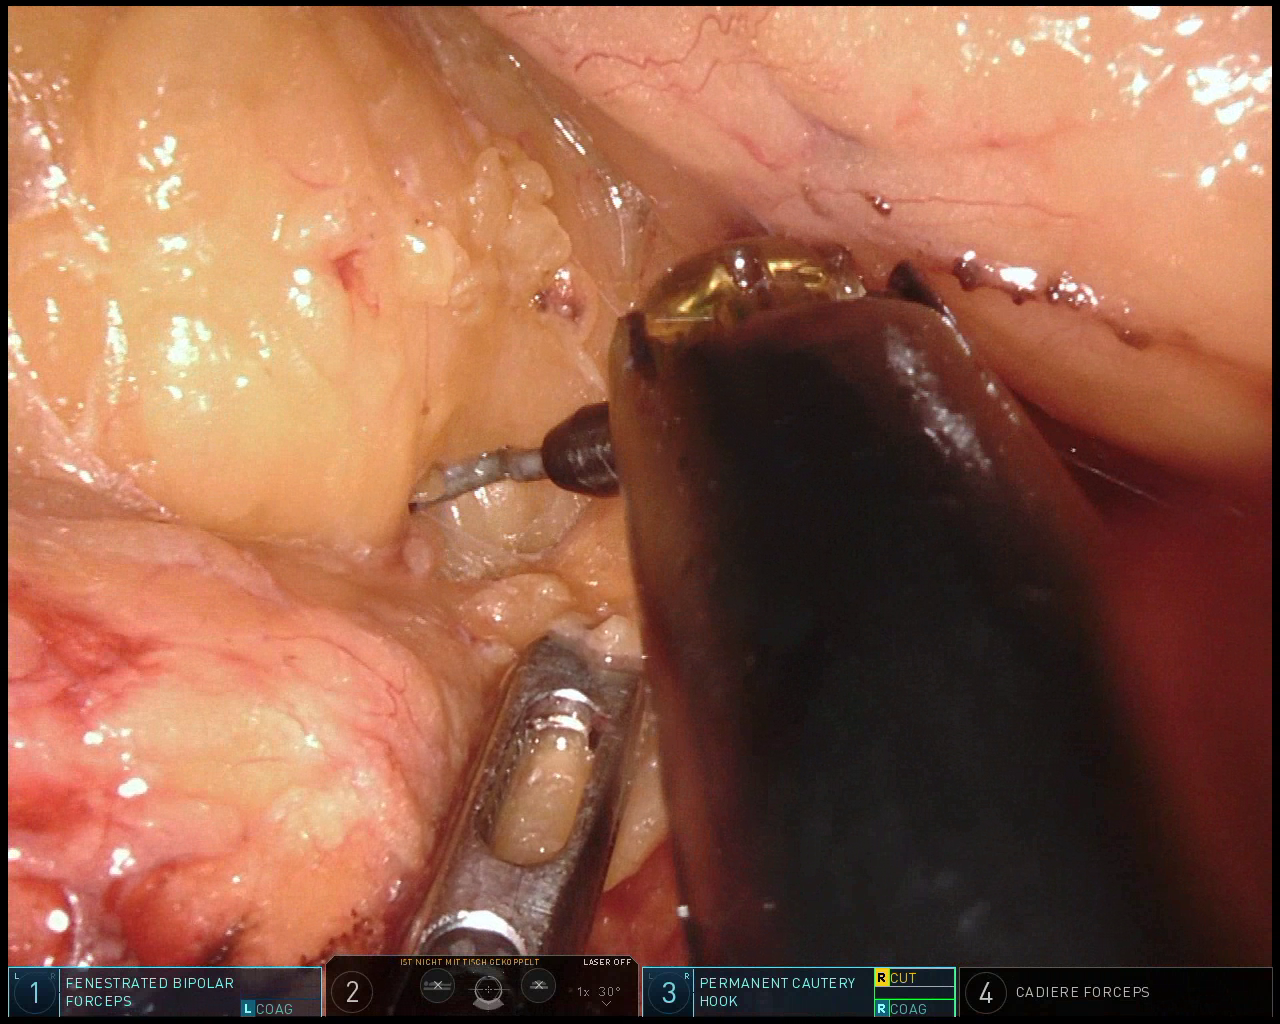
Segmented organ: pancreas
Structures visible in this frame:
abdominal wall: no
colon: no
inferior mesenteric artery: no
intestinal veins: no
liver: no
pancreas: yes
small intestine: no
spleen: no
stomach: no
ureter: no
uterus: no
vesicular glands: no